Platform: macOS
Application: Chrome
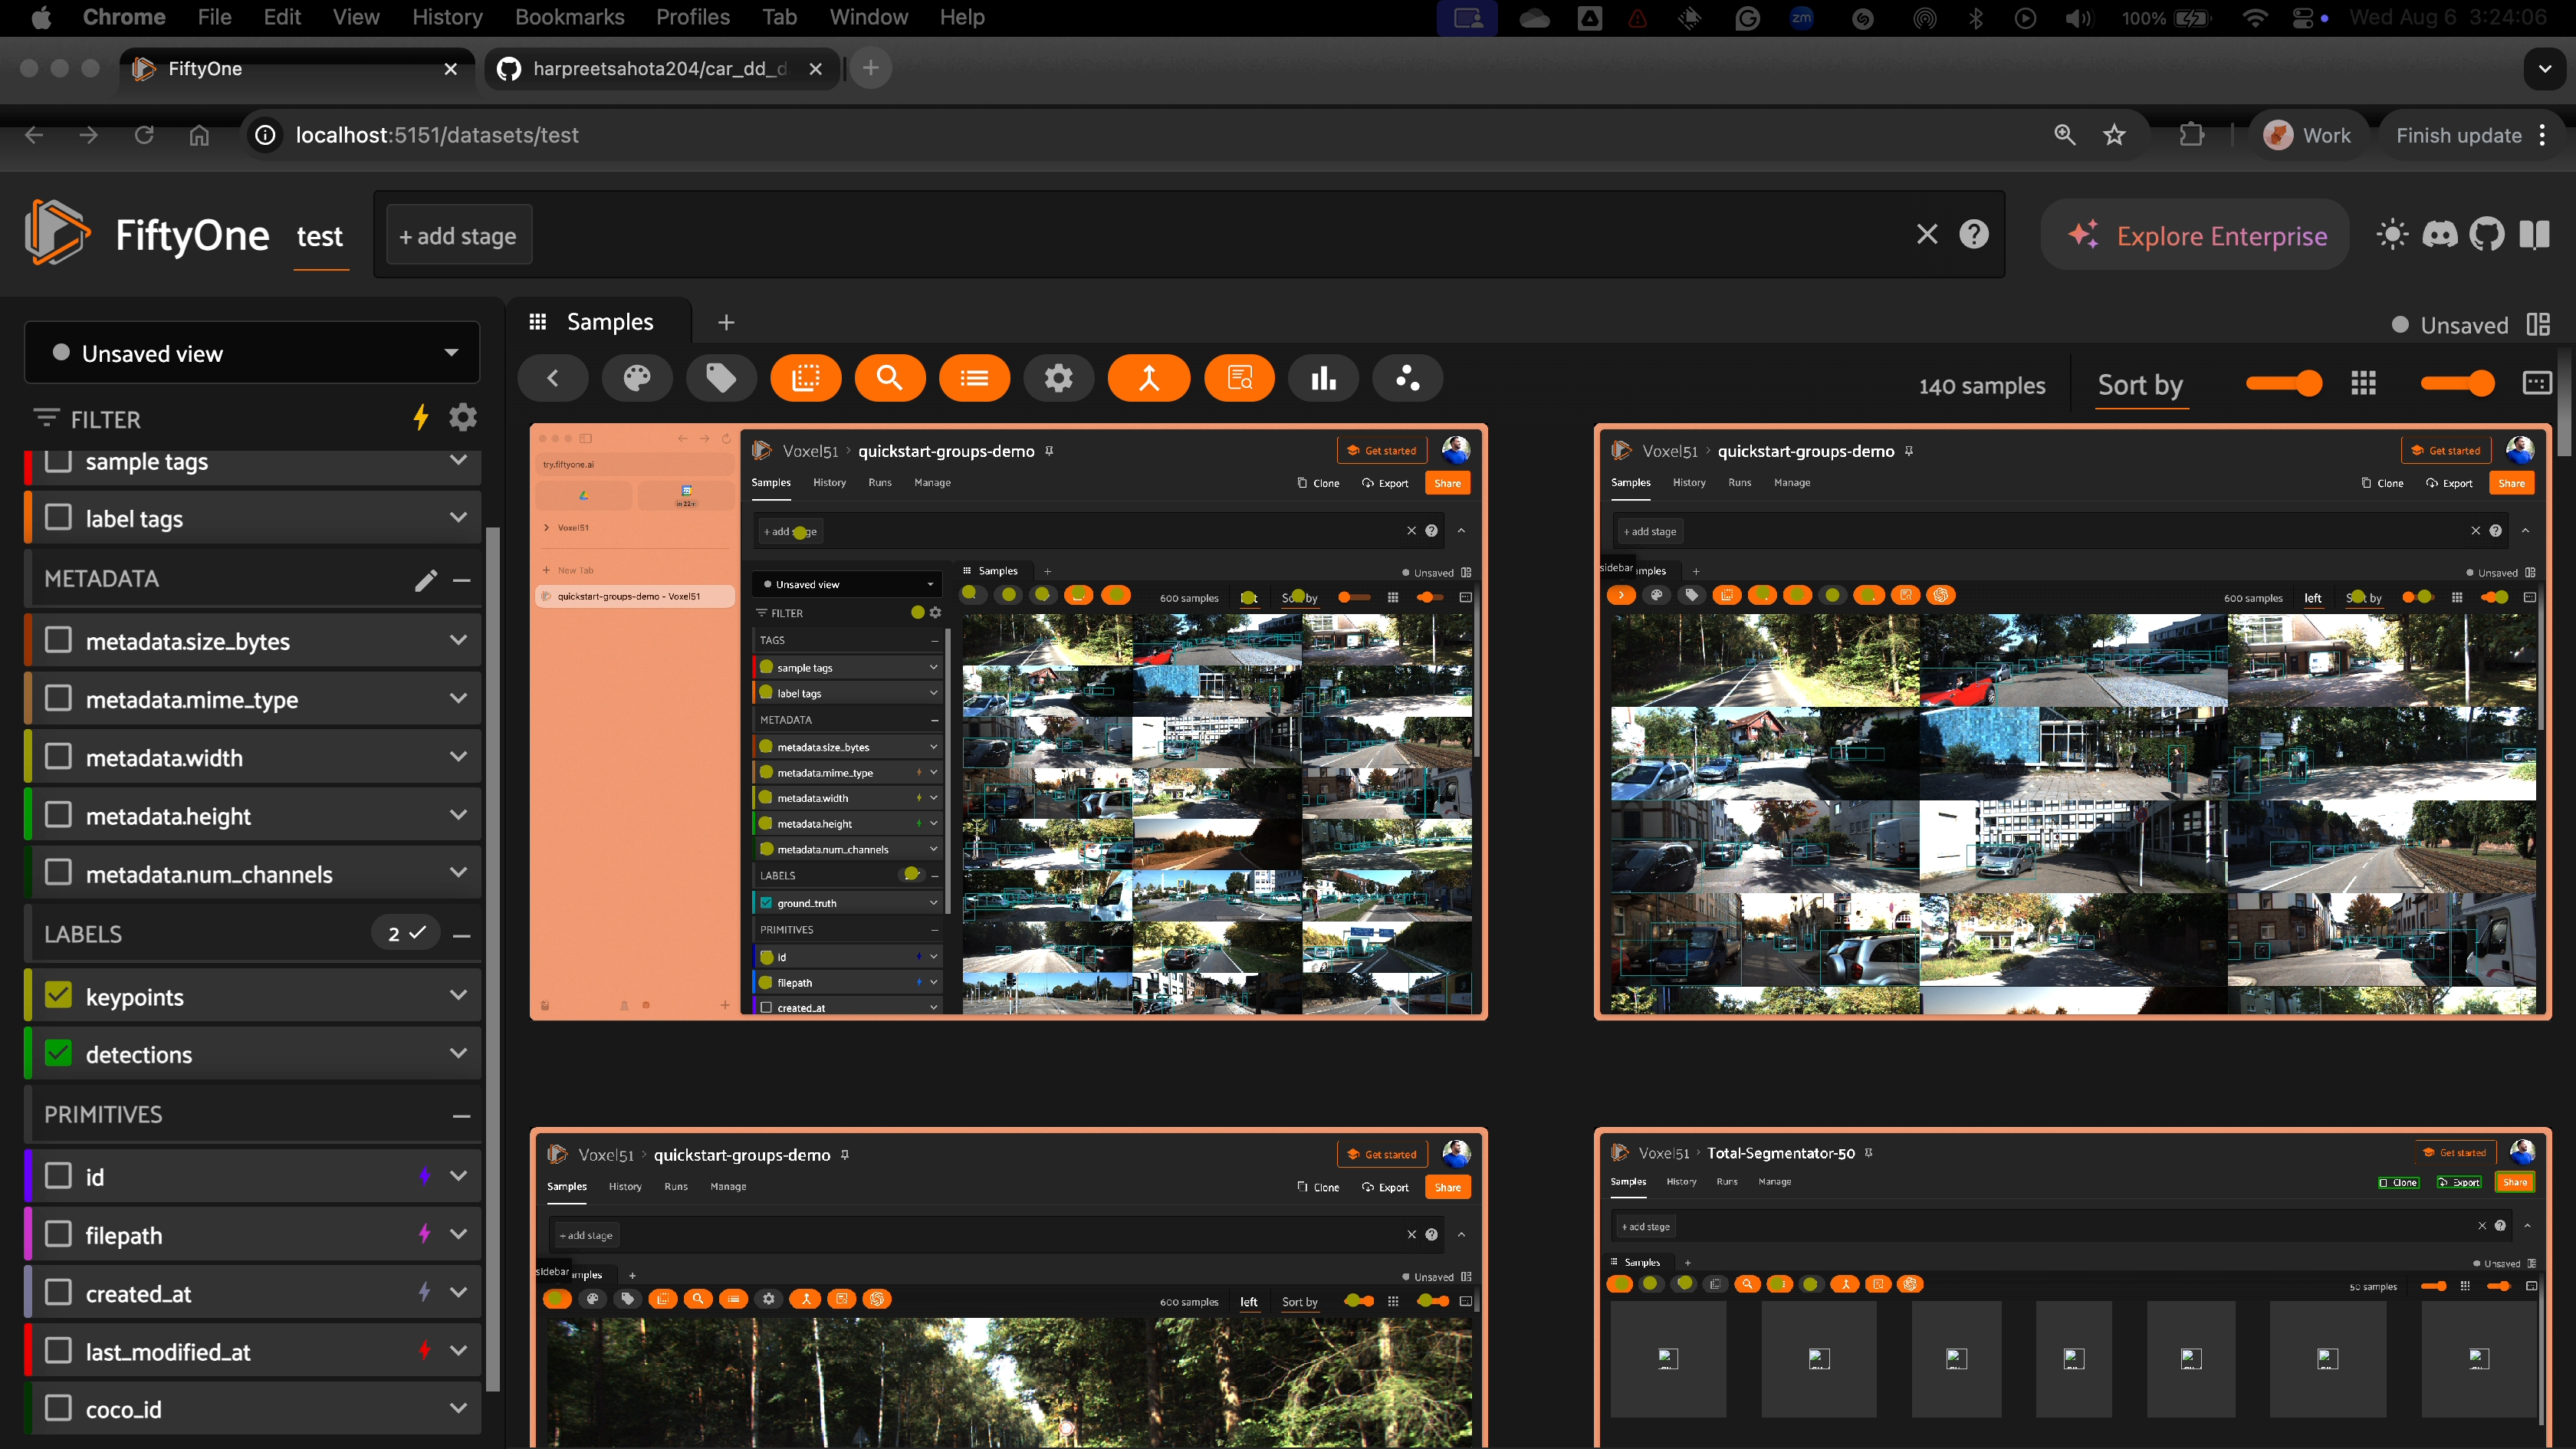
task_description: Open the workspaces menu
action_type: click
element_info: Button
steps_since_start: 1